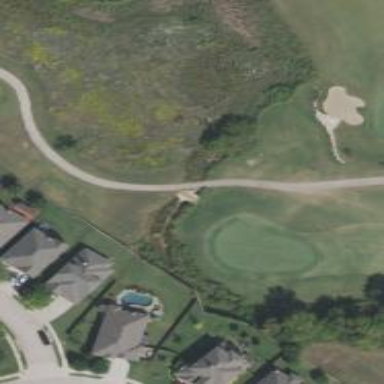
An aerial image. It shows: Service road tunnel under golf cart path.